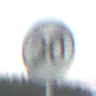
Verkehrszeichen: EndeGeschwindigkeit30
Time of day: SunriseSunset
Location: Outdoor (Nature)
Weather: PartlyCloudy
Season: NotSpecified
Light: Natural